Aerial crown-view tile of a tropical tree (Barro Colorado Island, Panama), acquired 20250616:
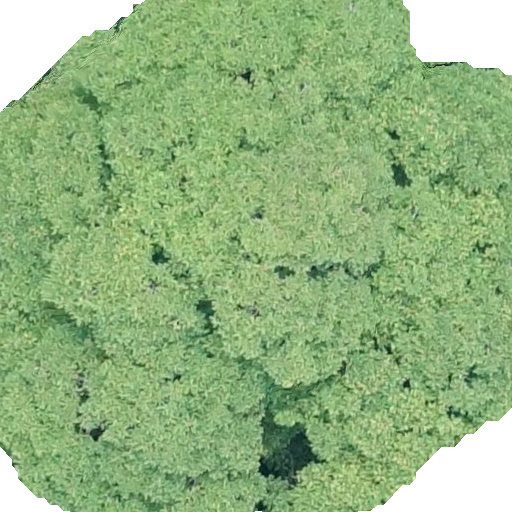
Species: Dipteryx oleifera
GBIF accepted scientific name: Dipteryx oleifera
Crown area: 397.617 m²